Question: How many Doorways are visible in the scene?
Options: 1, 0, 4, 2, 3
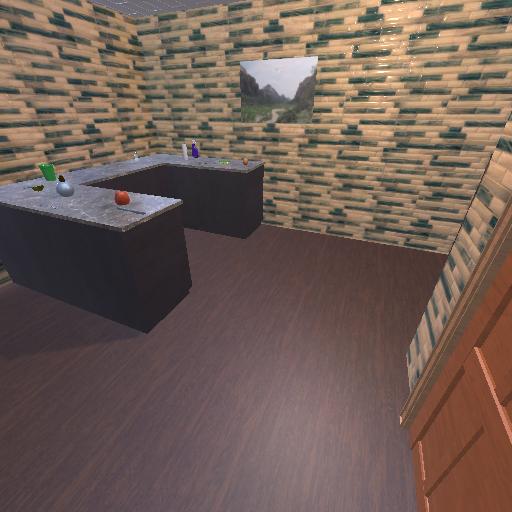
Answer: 1